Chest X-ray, PA view. Patient: 48 years old, sex M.
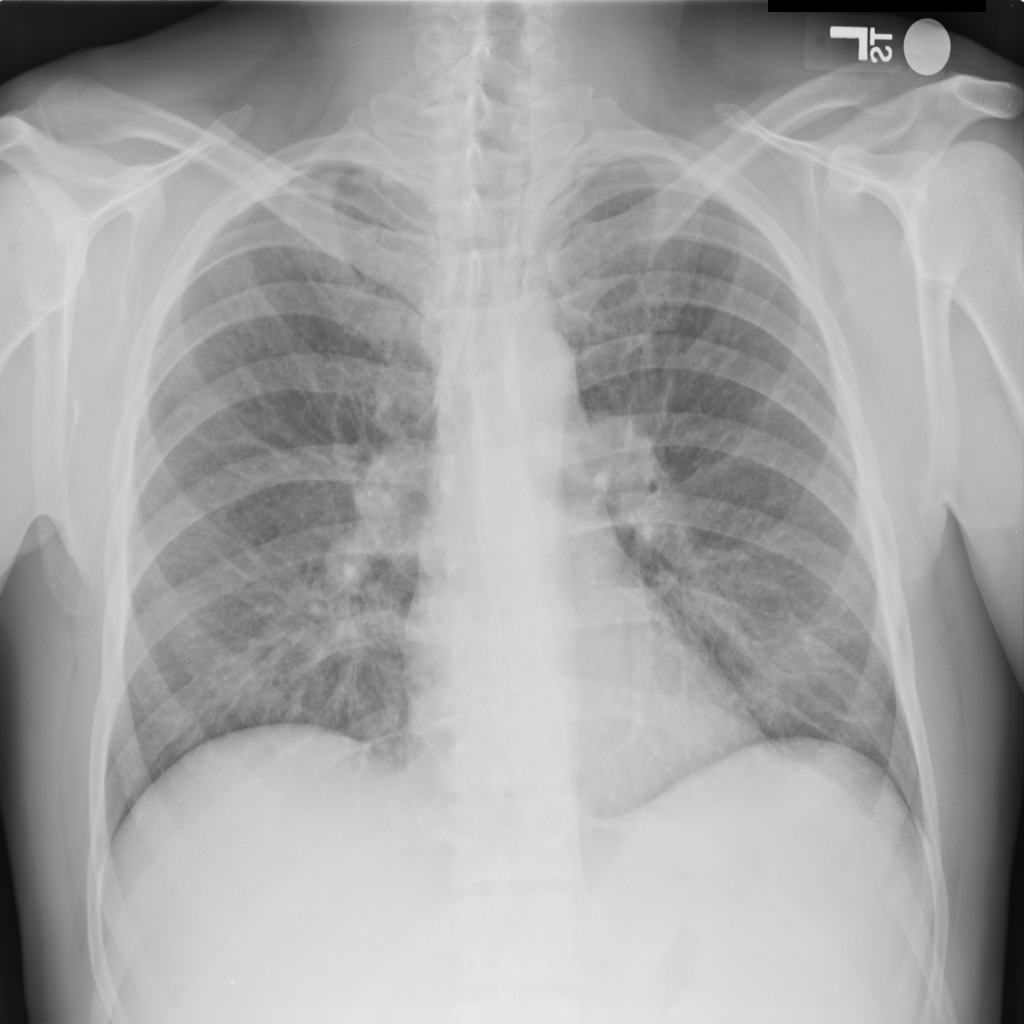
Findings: No Finding